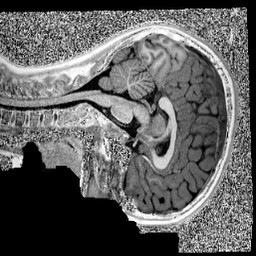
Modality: UNIT1
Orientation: sagittal
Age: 13
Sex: female
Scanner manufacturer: siemens
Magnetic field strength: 3 T
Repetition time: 4 s
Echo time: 0.00299 s